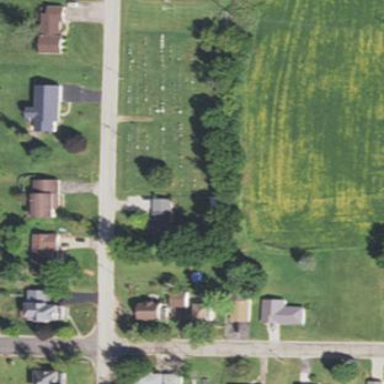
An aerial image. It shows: Cemetery.